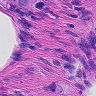
Metastatic tissue present: yes